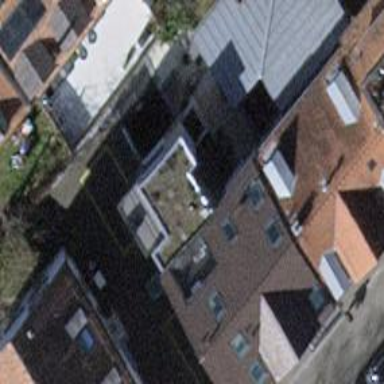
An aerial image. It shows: View of apartment building.